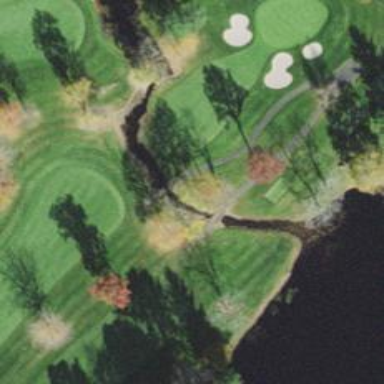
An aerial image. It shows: Path on bridge over golf course.